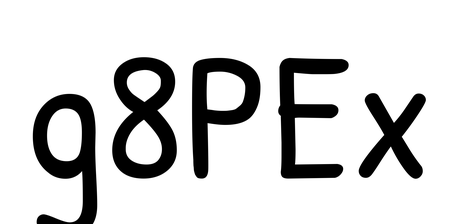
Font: PatrickHand-Regular